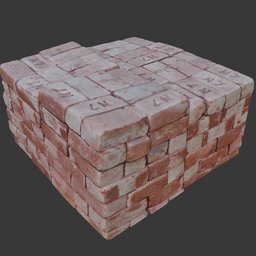
Label: architecture